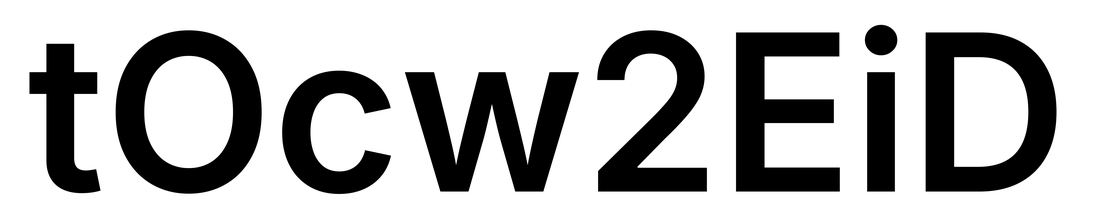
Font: Inter_SemiBold